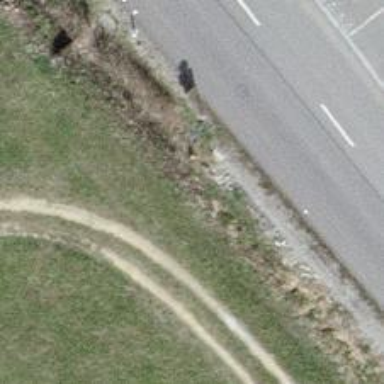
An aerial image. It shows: Culvert tunnel passing through ditch.